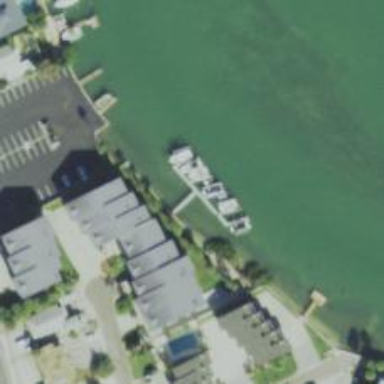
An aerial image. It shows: Man-made pier.